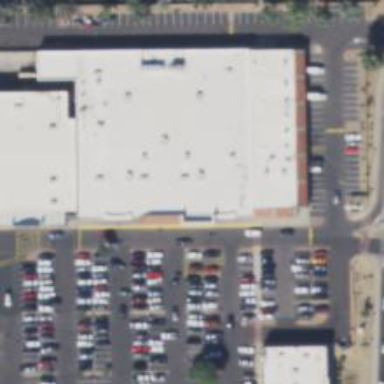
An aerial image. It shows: Supermarket.